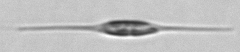
Label: Cylindrotheca